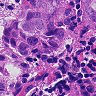
Metastatic tissue present: yes